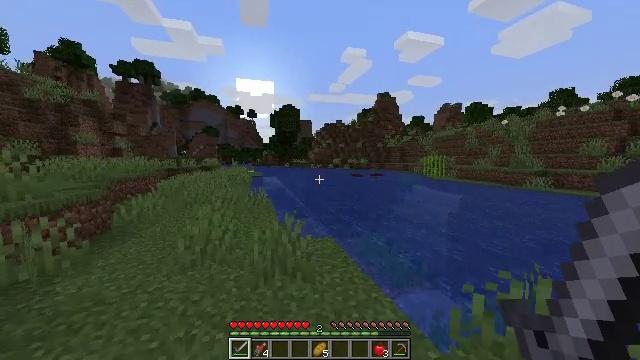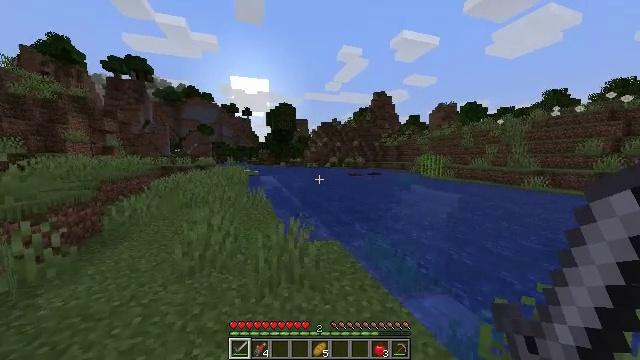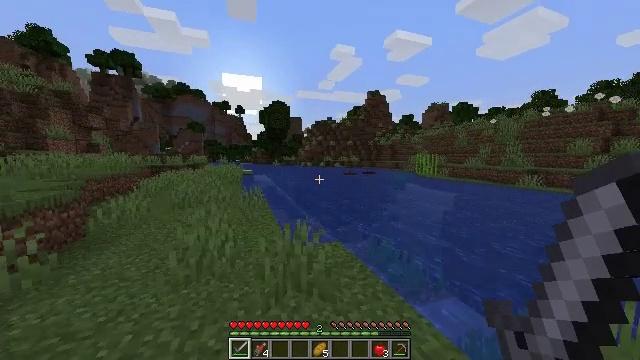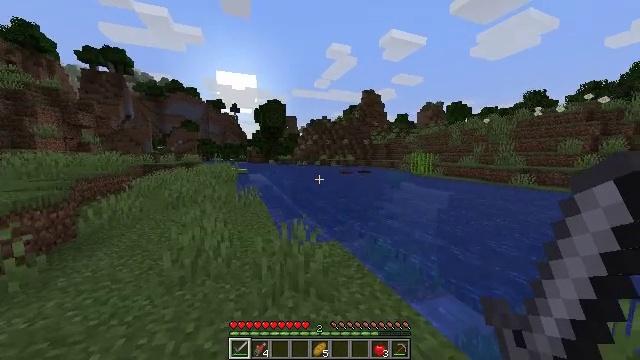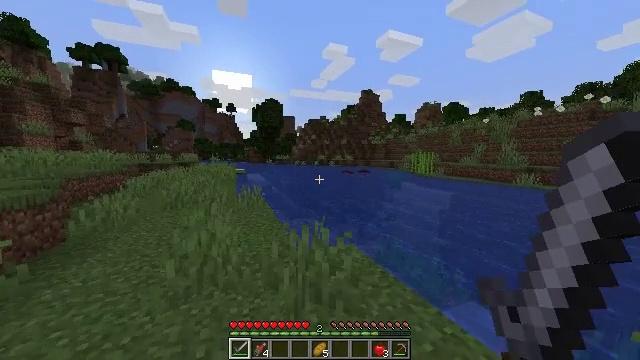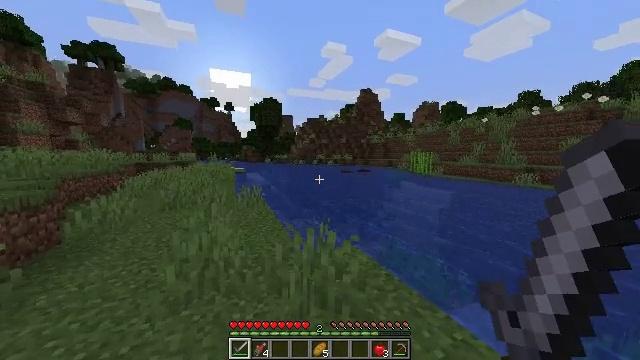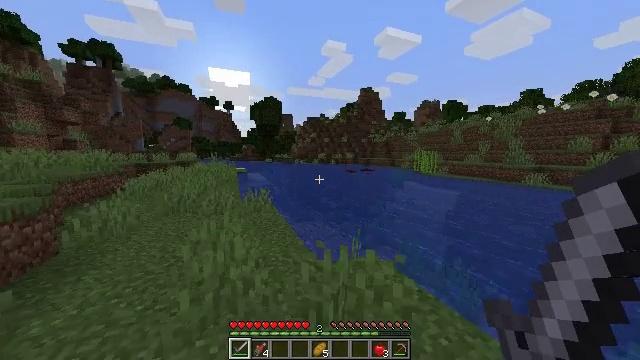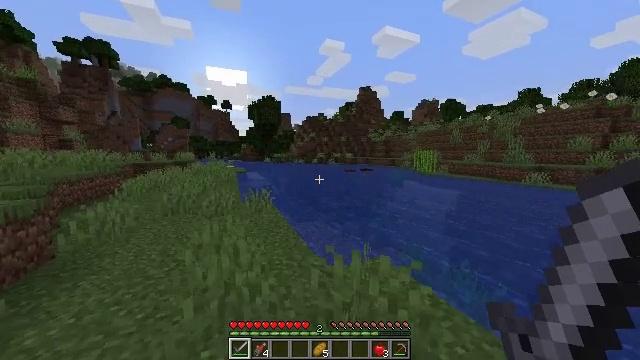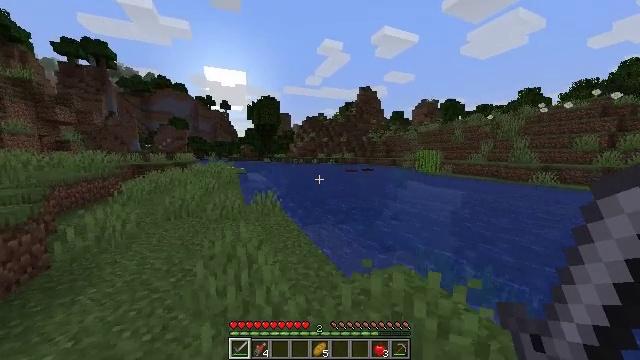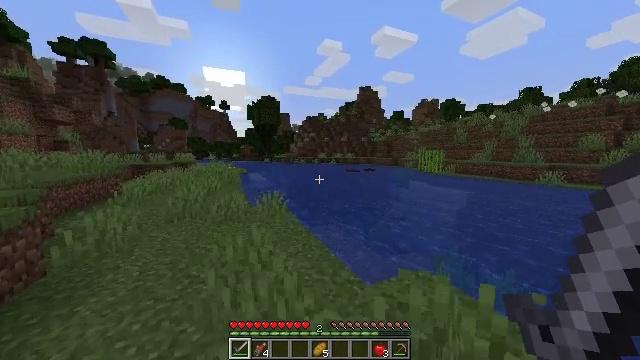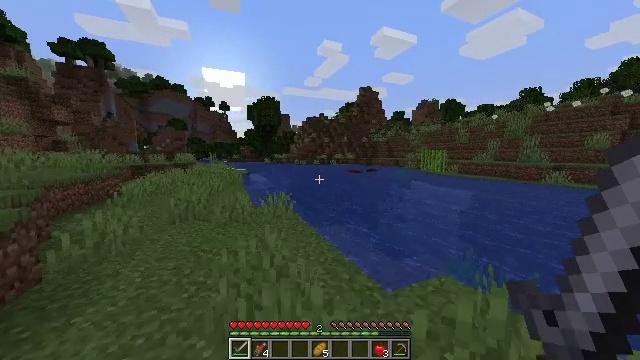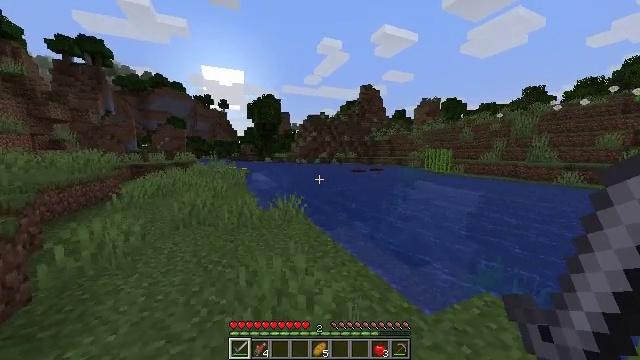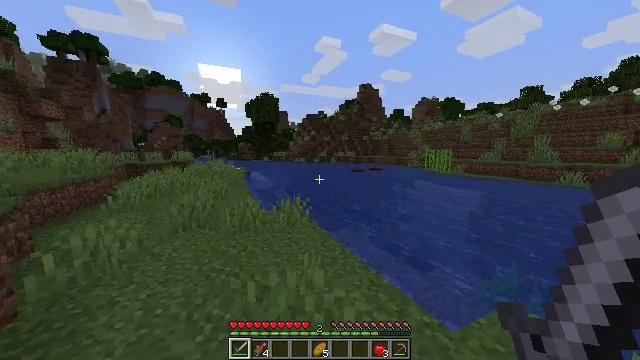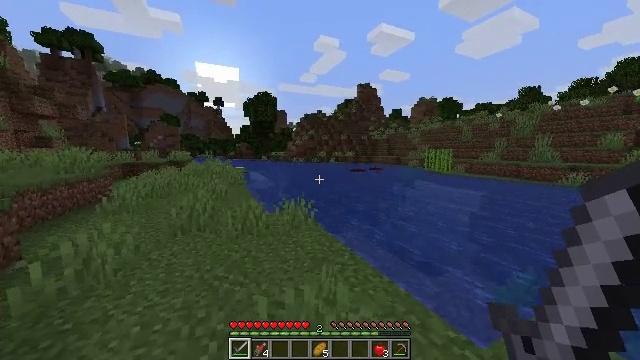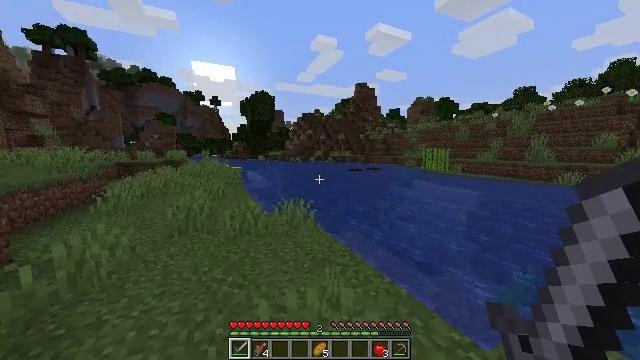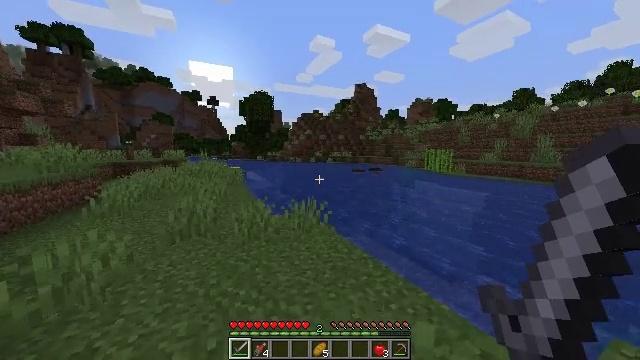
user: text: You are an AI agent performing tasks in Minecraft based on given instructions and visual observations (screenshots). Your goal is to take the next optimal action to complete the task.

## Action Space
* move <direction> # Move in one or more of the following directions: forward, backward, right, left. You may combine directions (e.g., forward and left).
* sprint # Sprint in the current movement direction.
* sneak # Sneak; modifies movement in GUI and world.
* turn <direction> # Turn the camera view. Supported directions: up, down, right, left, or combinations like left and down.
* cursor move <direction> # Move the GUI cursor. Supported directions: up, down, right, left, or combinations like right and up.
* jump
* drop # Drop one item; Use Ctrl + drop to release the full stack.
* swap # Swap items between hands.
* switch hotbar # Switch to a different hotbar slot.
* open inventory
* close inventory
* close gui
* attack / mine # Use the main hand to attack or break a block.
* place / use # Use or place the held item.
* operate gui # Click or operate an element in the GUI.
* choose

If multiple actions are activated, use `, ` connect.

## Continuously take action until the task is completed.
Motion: motion action
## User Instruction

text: Hunt a salmon.
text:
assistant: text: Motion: move forward and move left, turn right
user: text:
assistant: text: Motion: move forward and move left, turn right
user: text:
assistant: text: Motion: move forward and move left, turn right
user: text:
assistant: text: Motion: move forward and move left
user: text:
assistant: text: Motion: move forward and move left
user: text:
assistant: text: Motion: move forward and move left
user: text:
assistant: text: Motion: move forward and move left
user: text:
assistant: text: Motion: move forward and move left
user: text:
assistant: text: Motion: move forward and move left
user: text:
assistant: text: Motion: move forward and move left
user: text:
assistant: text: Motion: move forward and move left
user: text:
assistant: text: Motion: move forward and move left
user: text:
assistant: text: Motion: move forward and move left
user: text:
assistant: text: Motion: move forward and move left
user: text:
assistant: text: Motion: move forward and move left
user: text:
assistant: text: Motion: move forward and move left
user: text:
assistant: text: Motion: move forward
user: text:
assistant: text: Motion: move forward
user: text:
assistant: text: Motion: move forward
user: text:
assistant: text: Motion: move forward
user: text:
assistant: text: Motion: move forward
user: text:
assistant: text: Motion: move forward
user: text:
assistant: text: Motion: move forward, turn right
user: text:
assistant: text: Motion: move forward, turn right
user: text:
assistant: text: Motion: move forward, turn right
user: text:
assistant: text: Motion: move forward, turn right
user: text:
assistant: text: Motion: move forward
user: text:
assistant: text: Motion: move forward
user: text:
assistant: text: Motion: move forward
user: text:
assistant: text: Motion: move forward, turn right